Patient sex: F
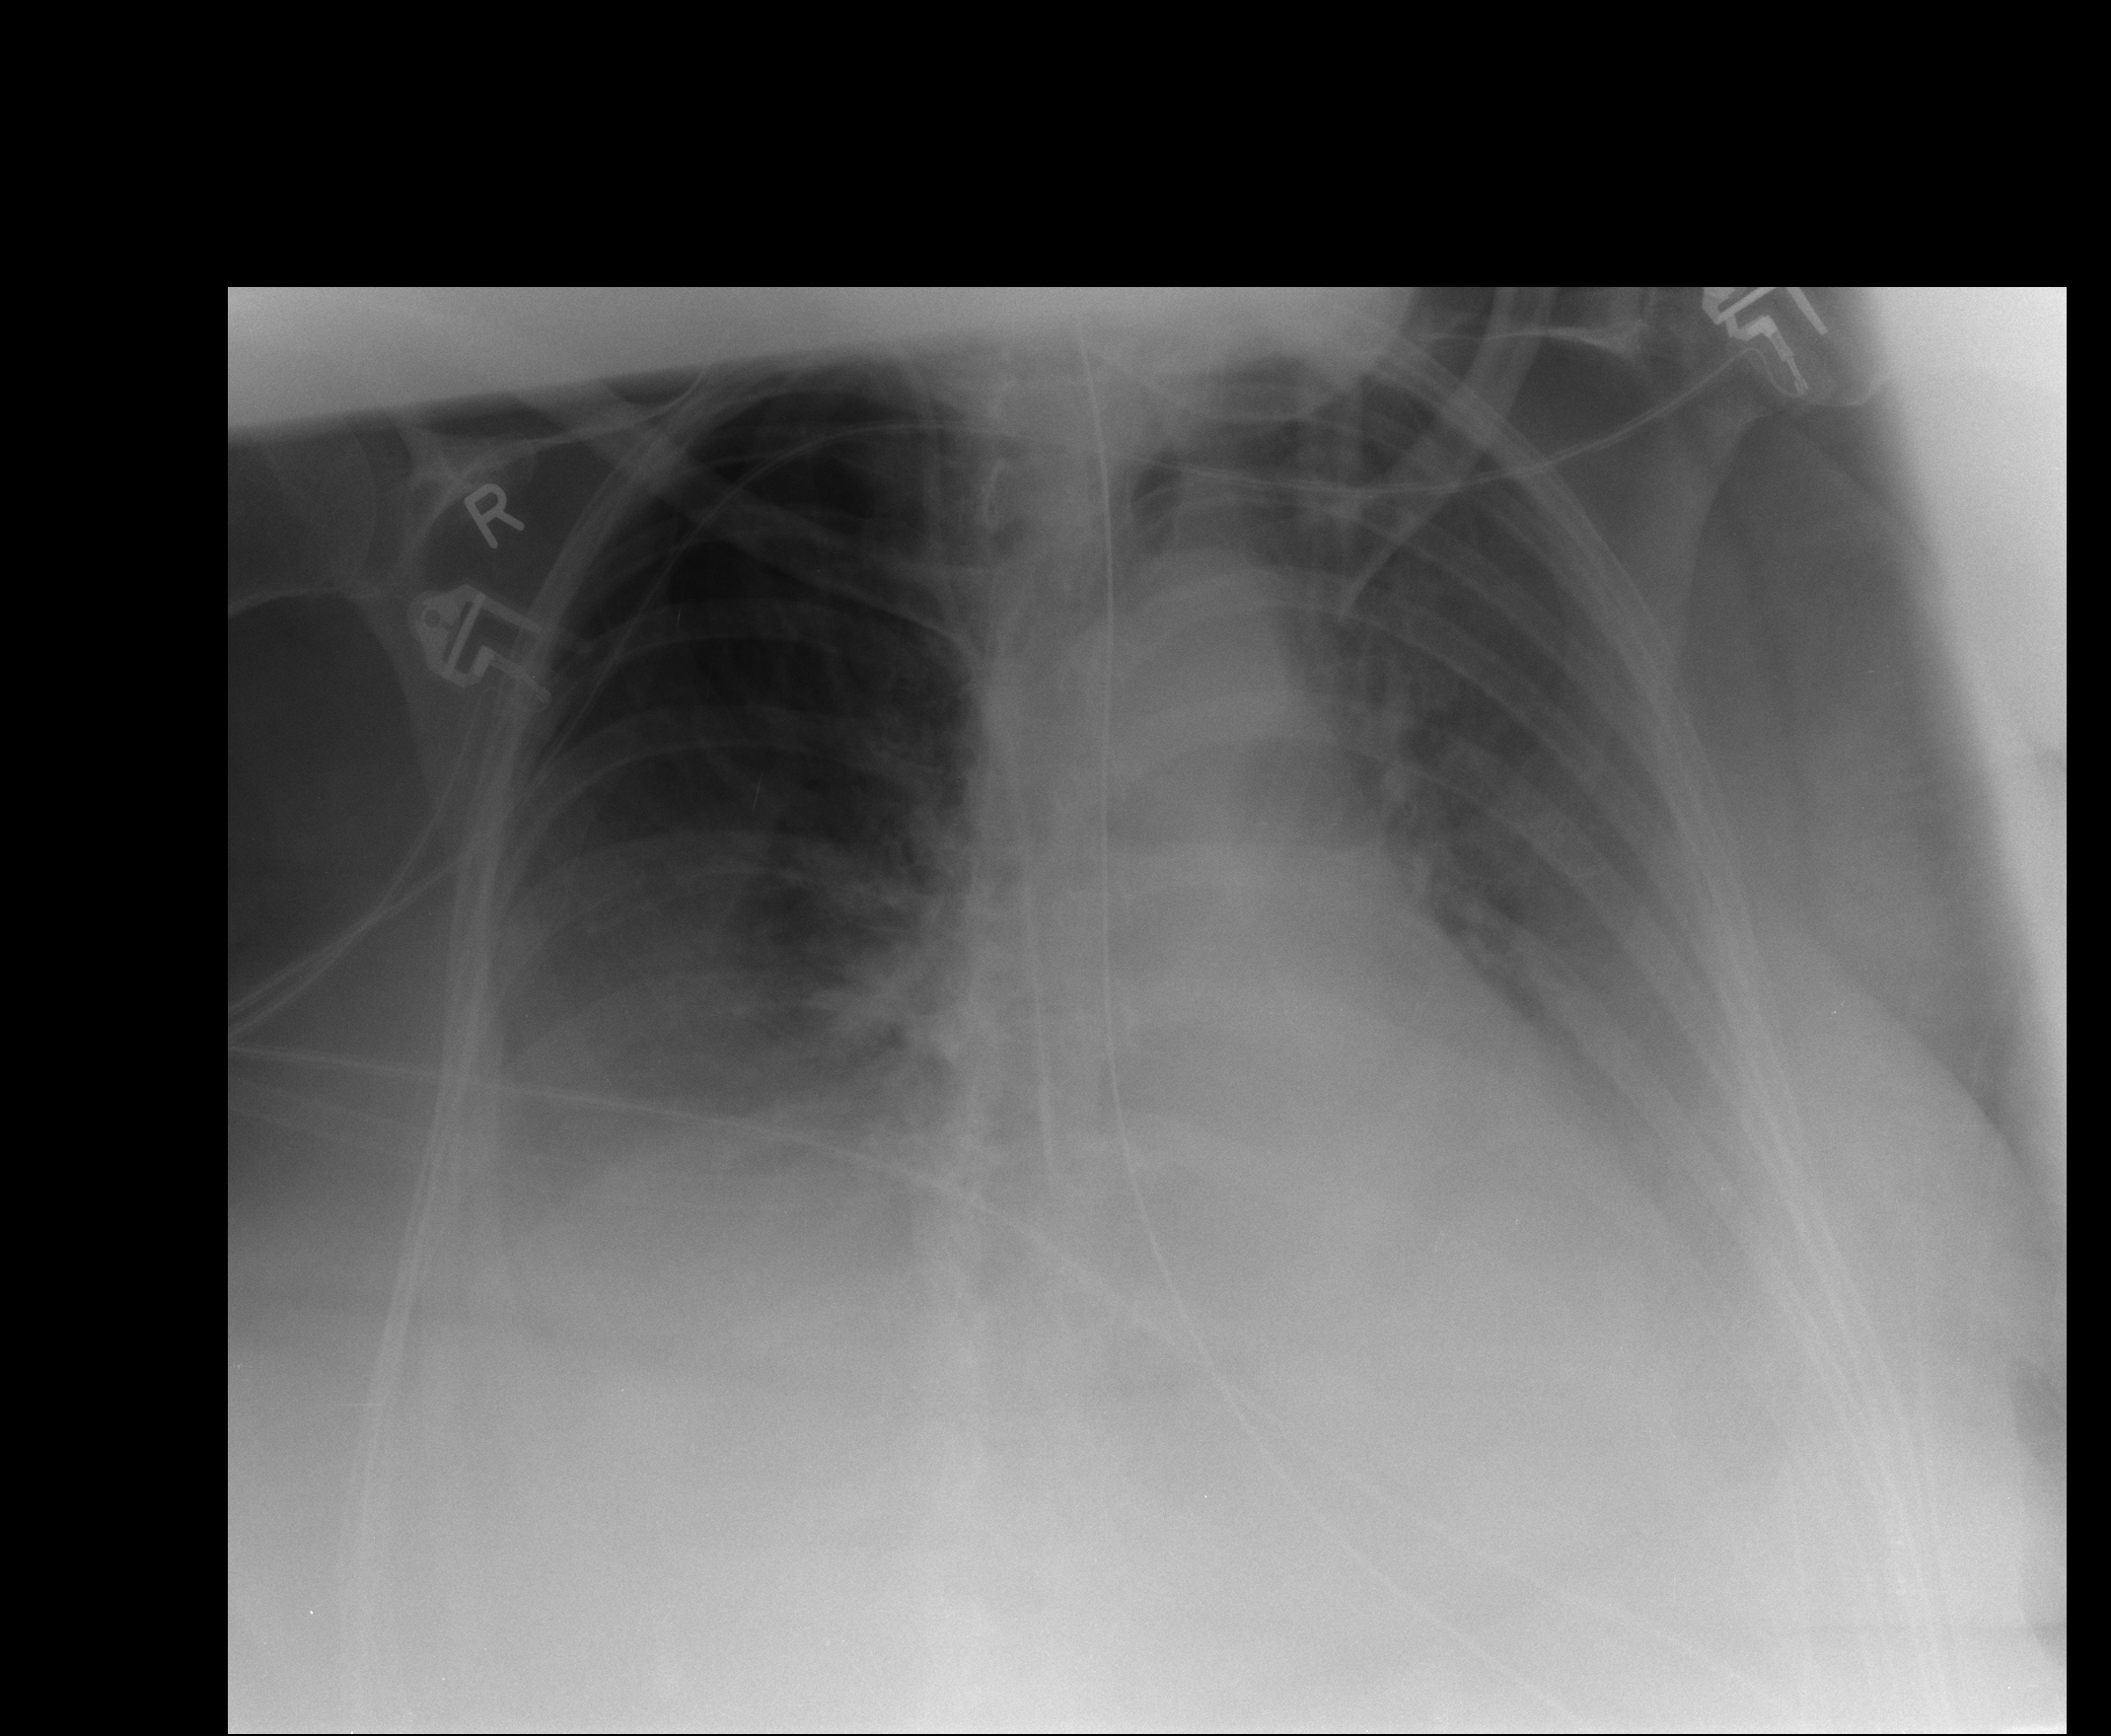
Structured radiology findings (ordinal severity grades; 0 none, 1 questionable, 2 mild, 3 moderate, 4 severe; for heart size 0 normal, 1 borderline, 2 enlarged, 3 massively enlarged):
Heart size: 0
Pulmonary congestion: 0
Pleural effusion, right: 3
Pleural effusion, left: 3
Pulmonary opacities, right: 1
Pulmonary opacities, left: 0
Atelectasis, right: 3
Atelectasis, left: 2